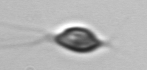
Label: Chrysochromulina